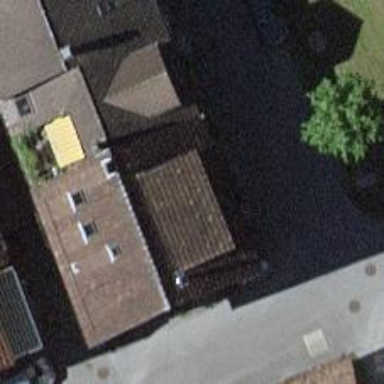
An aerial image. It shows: Restaurant.